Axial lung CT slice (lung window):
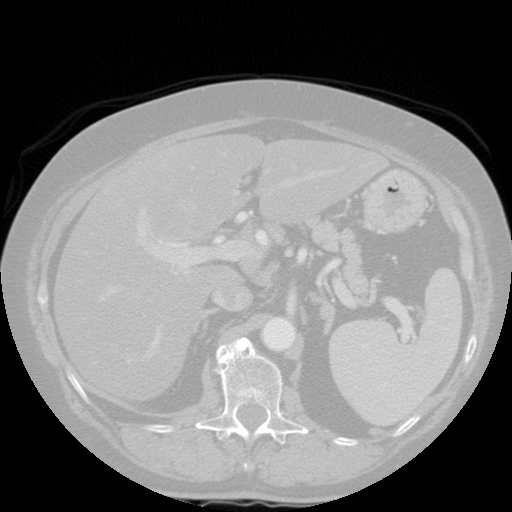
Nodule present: no